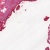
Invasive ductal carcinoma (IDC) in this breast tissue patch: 0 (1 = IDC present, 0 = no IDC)